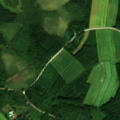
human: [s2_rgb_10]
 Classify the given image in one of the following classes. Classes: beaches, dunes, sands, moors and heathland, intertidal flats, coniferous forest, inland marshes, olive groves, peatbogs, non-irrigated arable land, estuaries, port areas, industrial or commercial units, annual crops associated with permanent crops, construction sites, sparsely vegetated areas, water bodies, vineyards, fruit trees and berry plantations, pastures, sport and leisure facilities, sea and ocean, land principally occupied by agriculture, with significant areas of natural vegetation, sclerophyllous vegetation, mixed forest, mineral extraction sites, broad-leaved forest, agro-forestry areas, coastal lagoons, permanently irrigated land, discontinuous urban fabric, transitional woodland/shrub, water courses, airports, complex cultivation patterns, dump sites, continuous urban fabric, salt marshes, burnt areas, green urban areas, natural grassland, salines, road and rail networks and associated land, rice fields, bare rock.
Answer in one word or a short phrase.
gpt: non-irrigated arable land, coniferous forest, mixed forest, transitional woodland/shrub